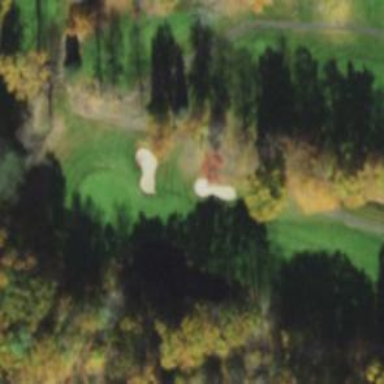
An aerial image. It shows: Golf hole.